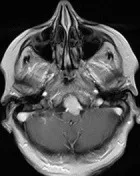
Coronary.
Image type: radiology (mri)